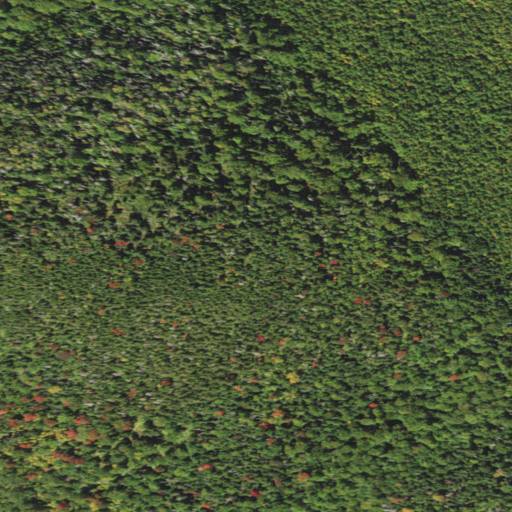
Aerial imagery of mountain in New Hampshire named Scarface Mountain containing mixed forest, deciduous forest, and evergreen forest